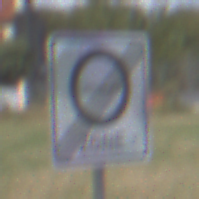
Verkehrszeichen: EndeUmweltzone
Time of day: MorningAfternoon
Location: Outdoor (Suburban)
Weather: PartlyCloudy
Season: NotSpecified
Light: Natural